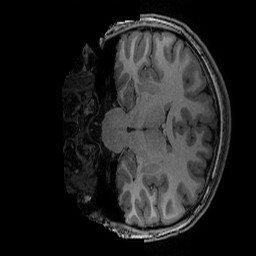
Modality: T1w
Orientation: coronal
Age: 15
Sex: female
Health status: ill
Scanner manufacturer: ge
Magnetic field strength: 3 T
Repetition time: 0.007664 s
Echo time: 0.00342 s